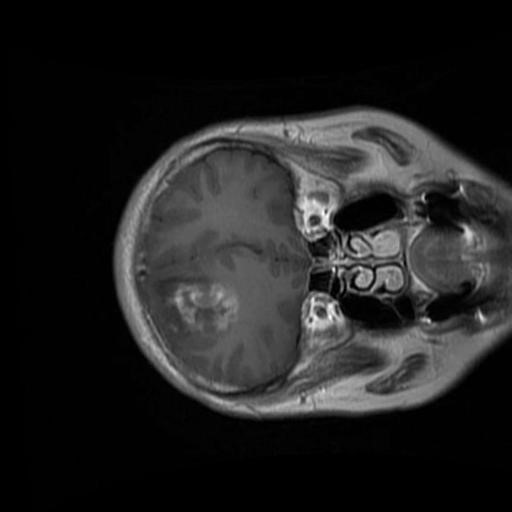
Label: brain_glioma